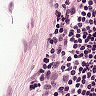
Metastatic tissue present: no